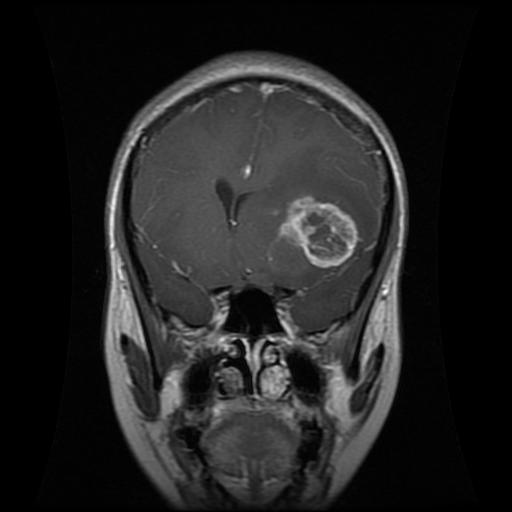
Label: glioma